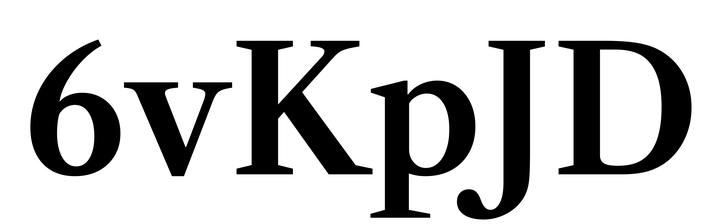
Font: LibreCaslonText_SemiBold